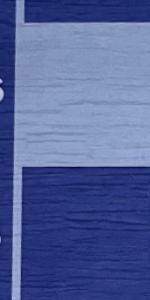
Label: Empty